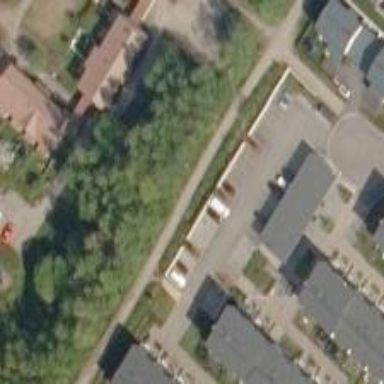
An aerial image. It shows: Parking area with asphalt surface.